Field crop: maize
Growth stage: 1
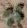
Species: chenopodium